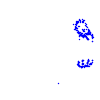
Particle: proton